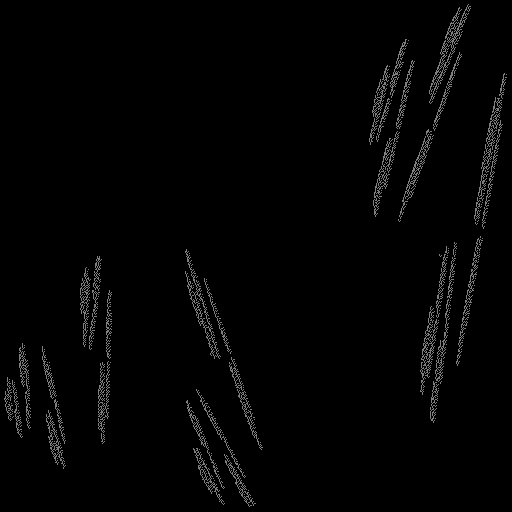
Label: bamboofern